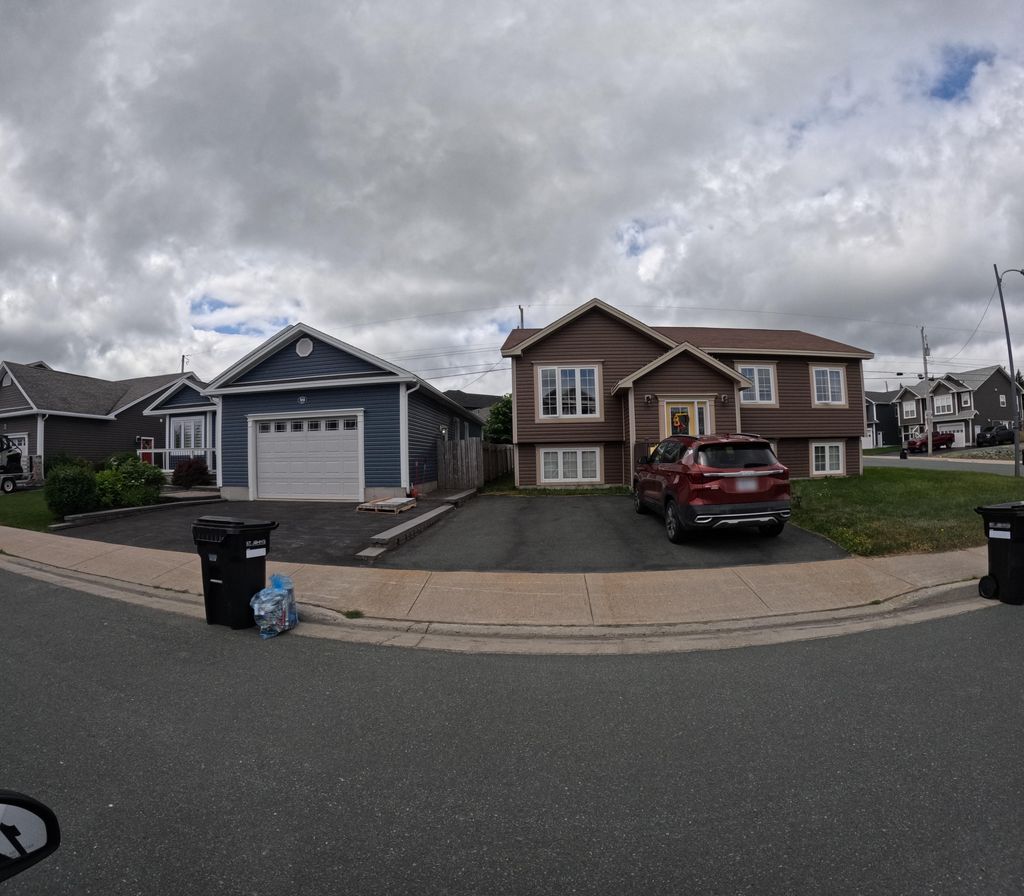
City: st_johns